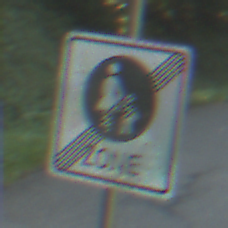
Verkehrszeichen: EndeFussgaengerzone
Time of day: MorningAfternoon
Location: Outdoor (Nature)
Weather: Clear
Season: NotSpecified
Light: Natural